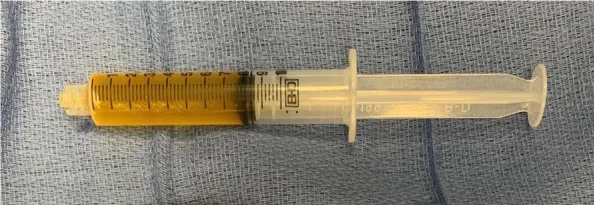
Serous fluid aspirated from cyst.
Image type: chart (chart)